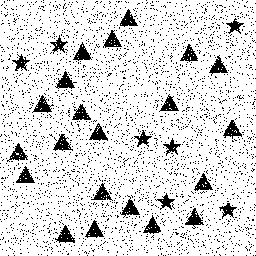
Squares: 0
Triangles: 21
Stars: 7
Total shapes: 28